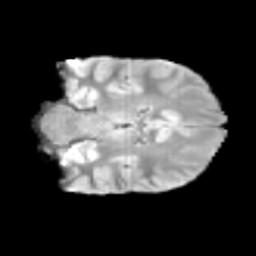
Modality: T2w
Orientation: coronal
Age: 12
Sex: female
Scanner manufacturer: siemens
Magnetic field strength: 3 T
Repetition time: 3.8 s
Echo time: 0.07 s